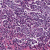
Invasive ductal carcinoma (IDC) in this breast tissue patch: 1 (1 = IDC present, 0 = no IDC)